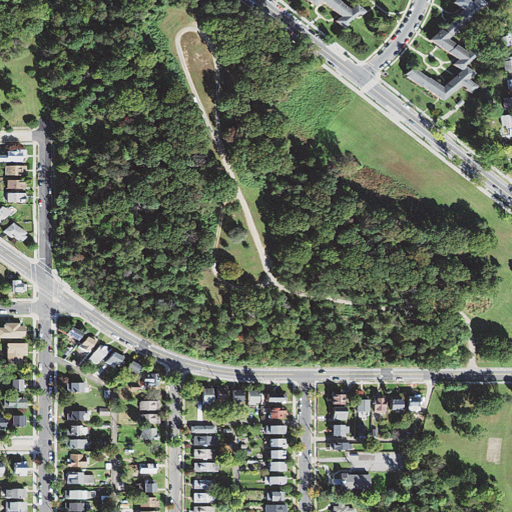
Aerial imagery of mountain in Washington, D.C. named Hoover Hill containing low intensity development, open development, deciduous forest, medium intensity development, pasture, and mixed forest